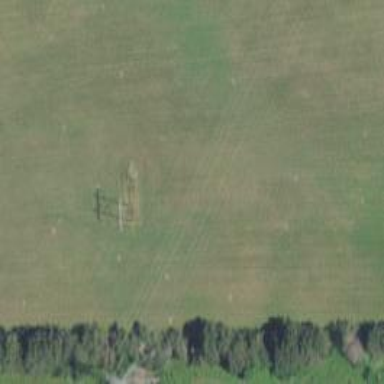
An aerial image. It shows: H-frame designed tower for power lines.